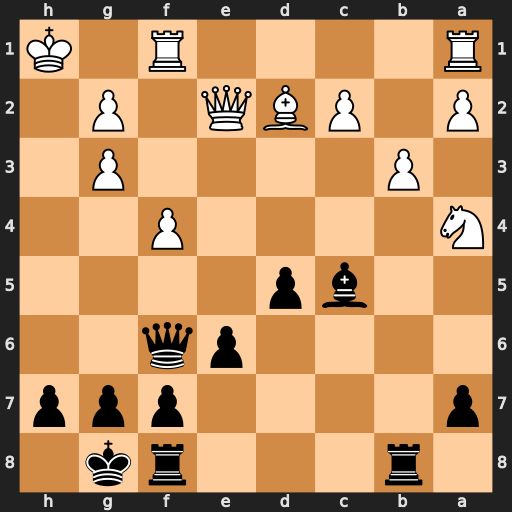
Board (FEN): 1r3rk1/p4ppp/4pq2/2bp4/N4P2/1P4P1/P1PBQ1P1/R4R1K
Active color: b
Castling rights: -
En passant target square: -
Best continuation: Qh6+ Qh5 Qxh5#